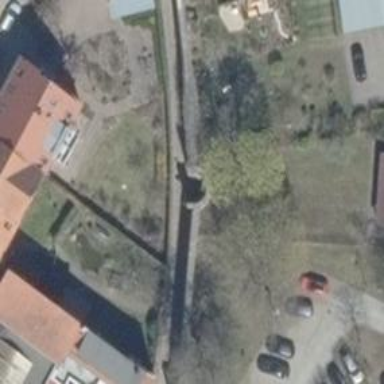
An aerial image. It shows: Attraction tagged as historic city walls.